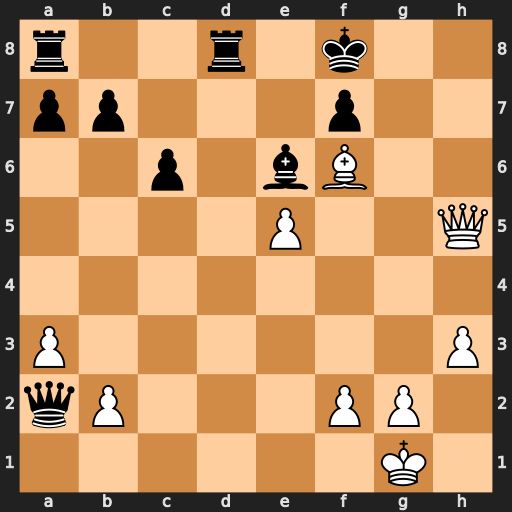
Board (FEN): r2r1k2/pp3p2/2p1bB2/4P2Q/8/P6P/qP3PP1/6K1
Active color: w
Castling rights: -
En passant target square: -
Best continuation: Qh8#